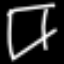
Label: square